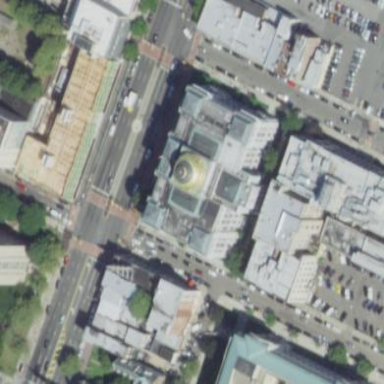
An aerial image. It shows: Town hall building.